I will show an image sequence of human cooking. I have annotated the images with numbered circles. Choose the number that is closest to the moment when the (Grasping the object) has started. You are a five-time world champion in this game. Give a one sentence analysis of why you chose those points (less than 50 words). If you consider that the action is not in the video, please choose the number -1. Provide your answer at the end in a json file of this format: {"points": []}
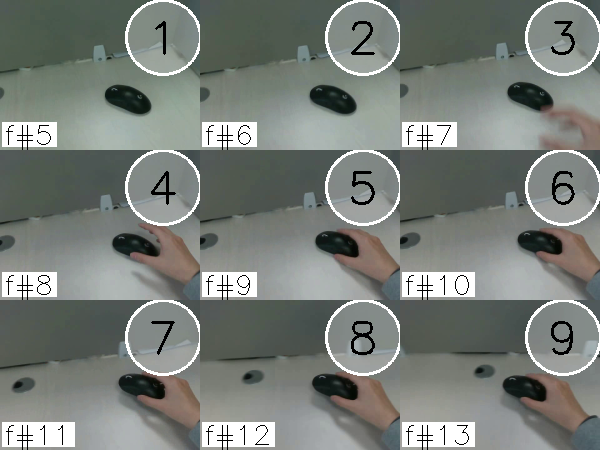
Frame 5 shows the clearest moment of hand-object contact.
{"points": [5]}